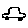
Label: car